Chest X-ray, PA view. Patient: 56 years old, sex F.
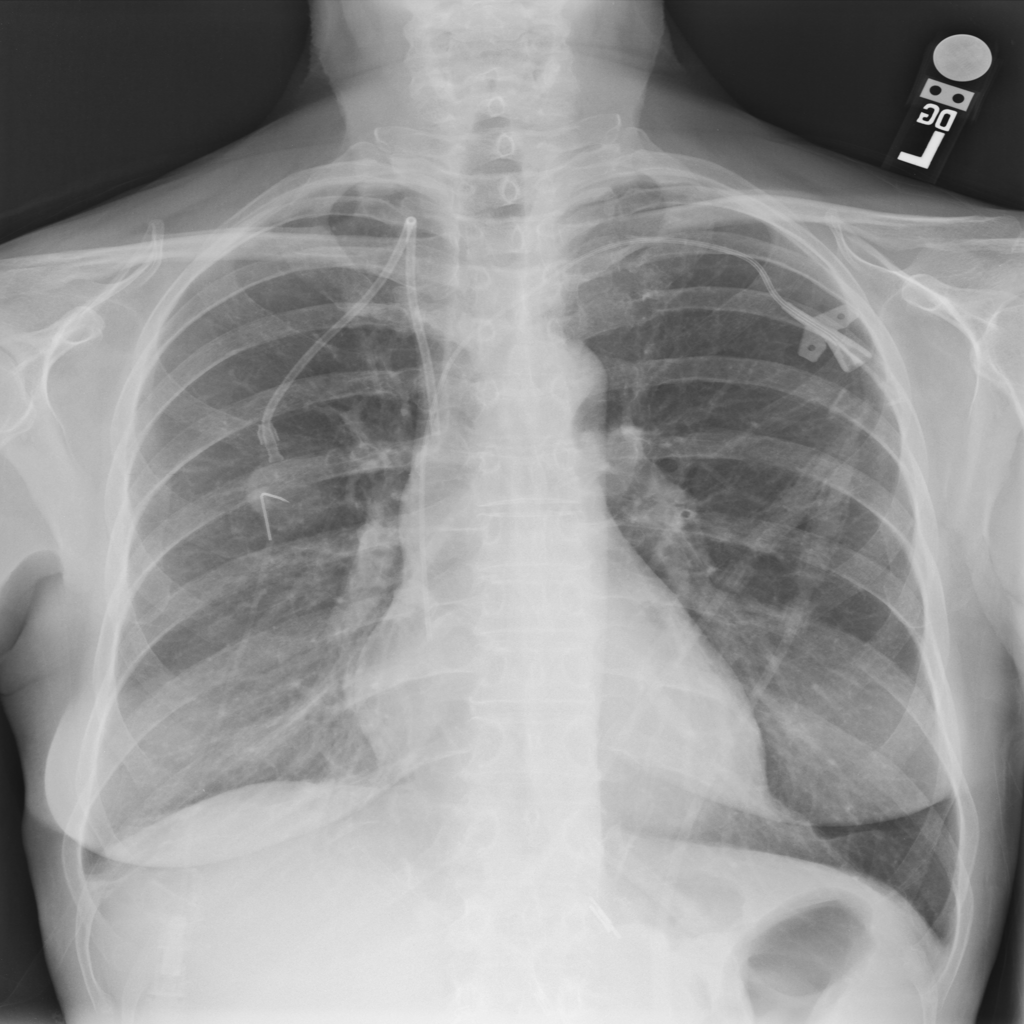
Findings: No Finding